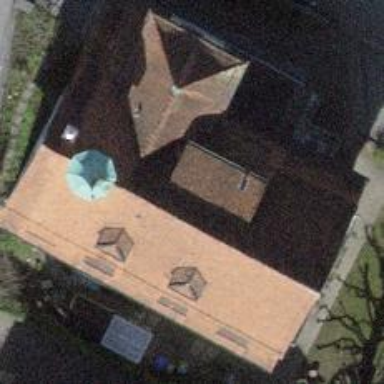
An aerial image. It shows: Building that serves as place of worship.